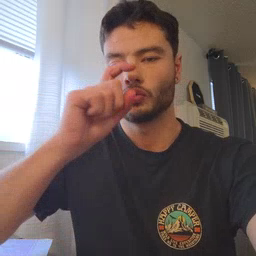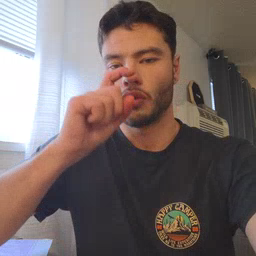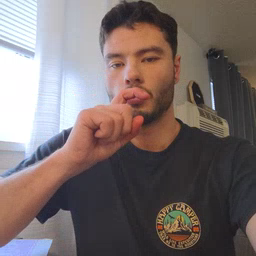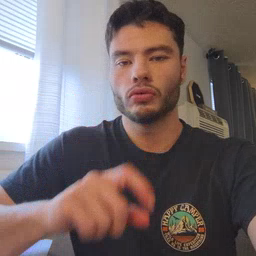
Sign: doll